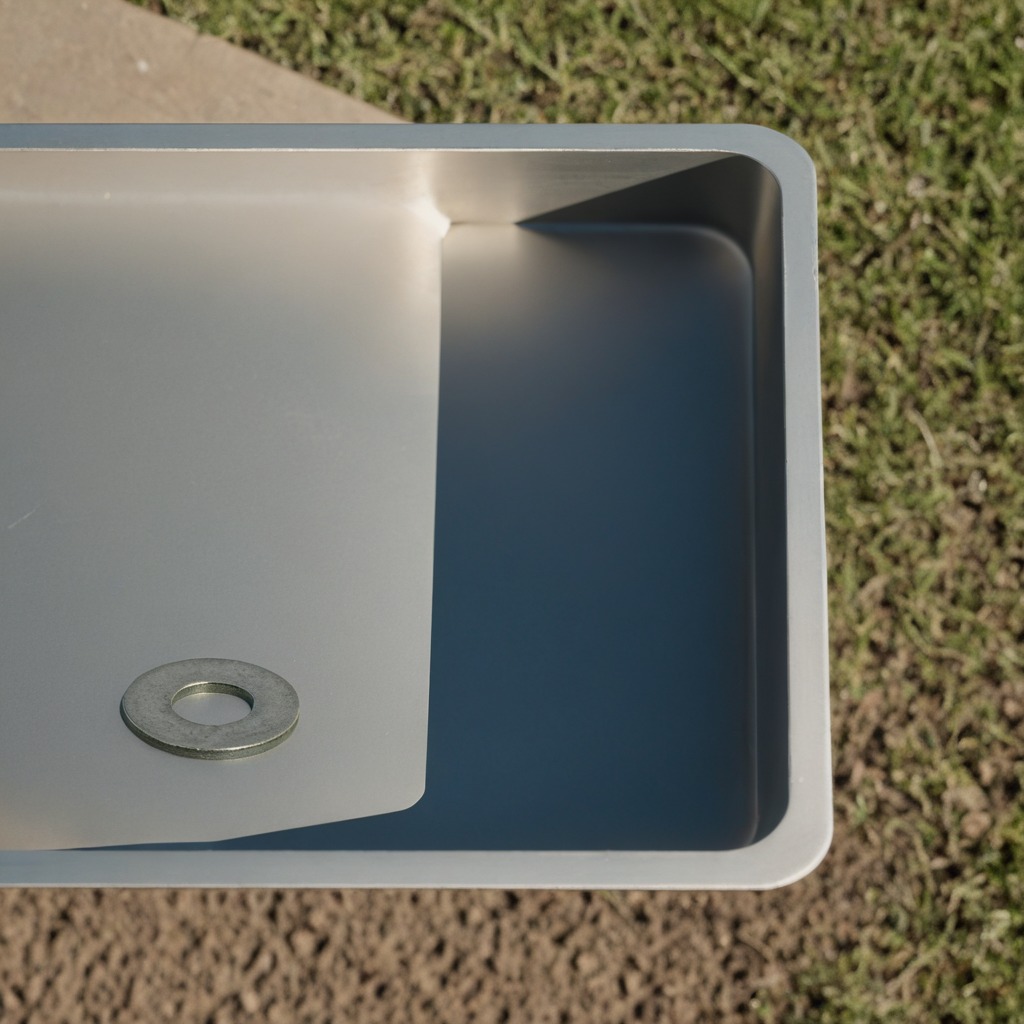
A flat metal washer is lying on a clean utility table in a temporary outdoor tool station afternoon light present textured surface.